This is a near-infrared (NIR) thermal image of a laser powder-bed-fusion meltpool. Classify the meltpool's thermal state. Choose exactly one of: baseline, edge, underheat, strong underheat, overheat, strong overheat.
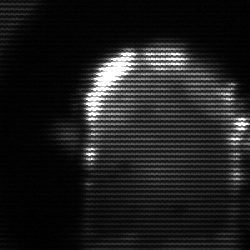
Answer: baseline